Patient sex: M
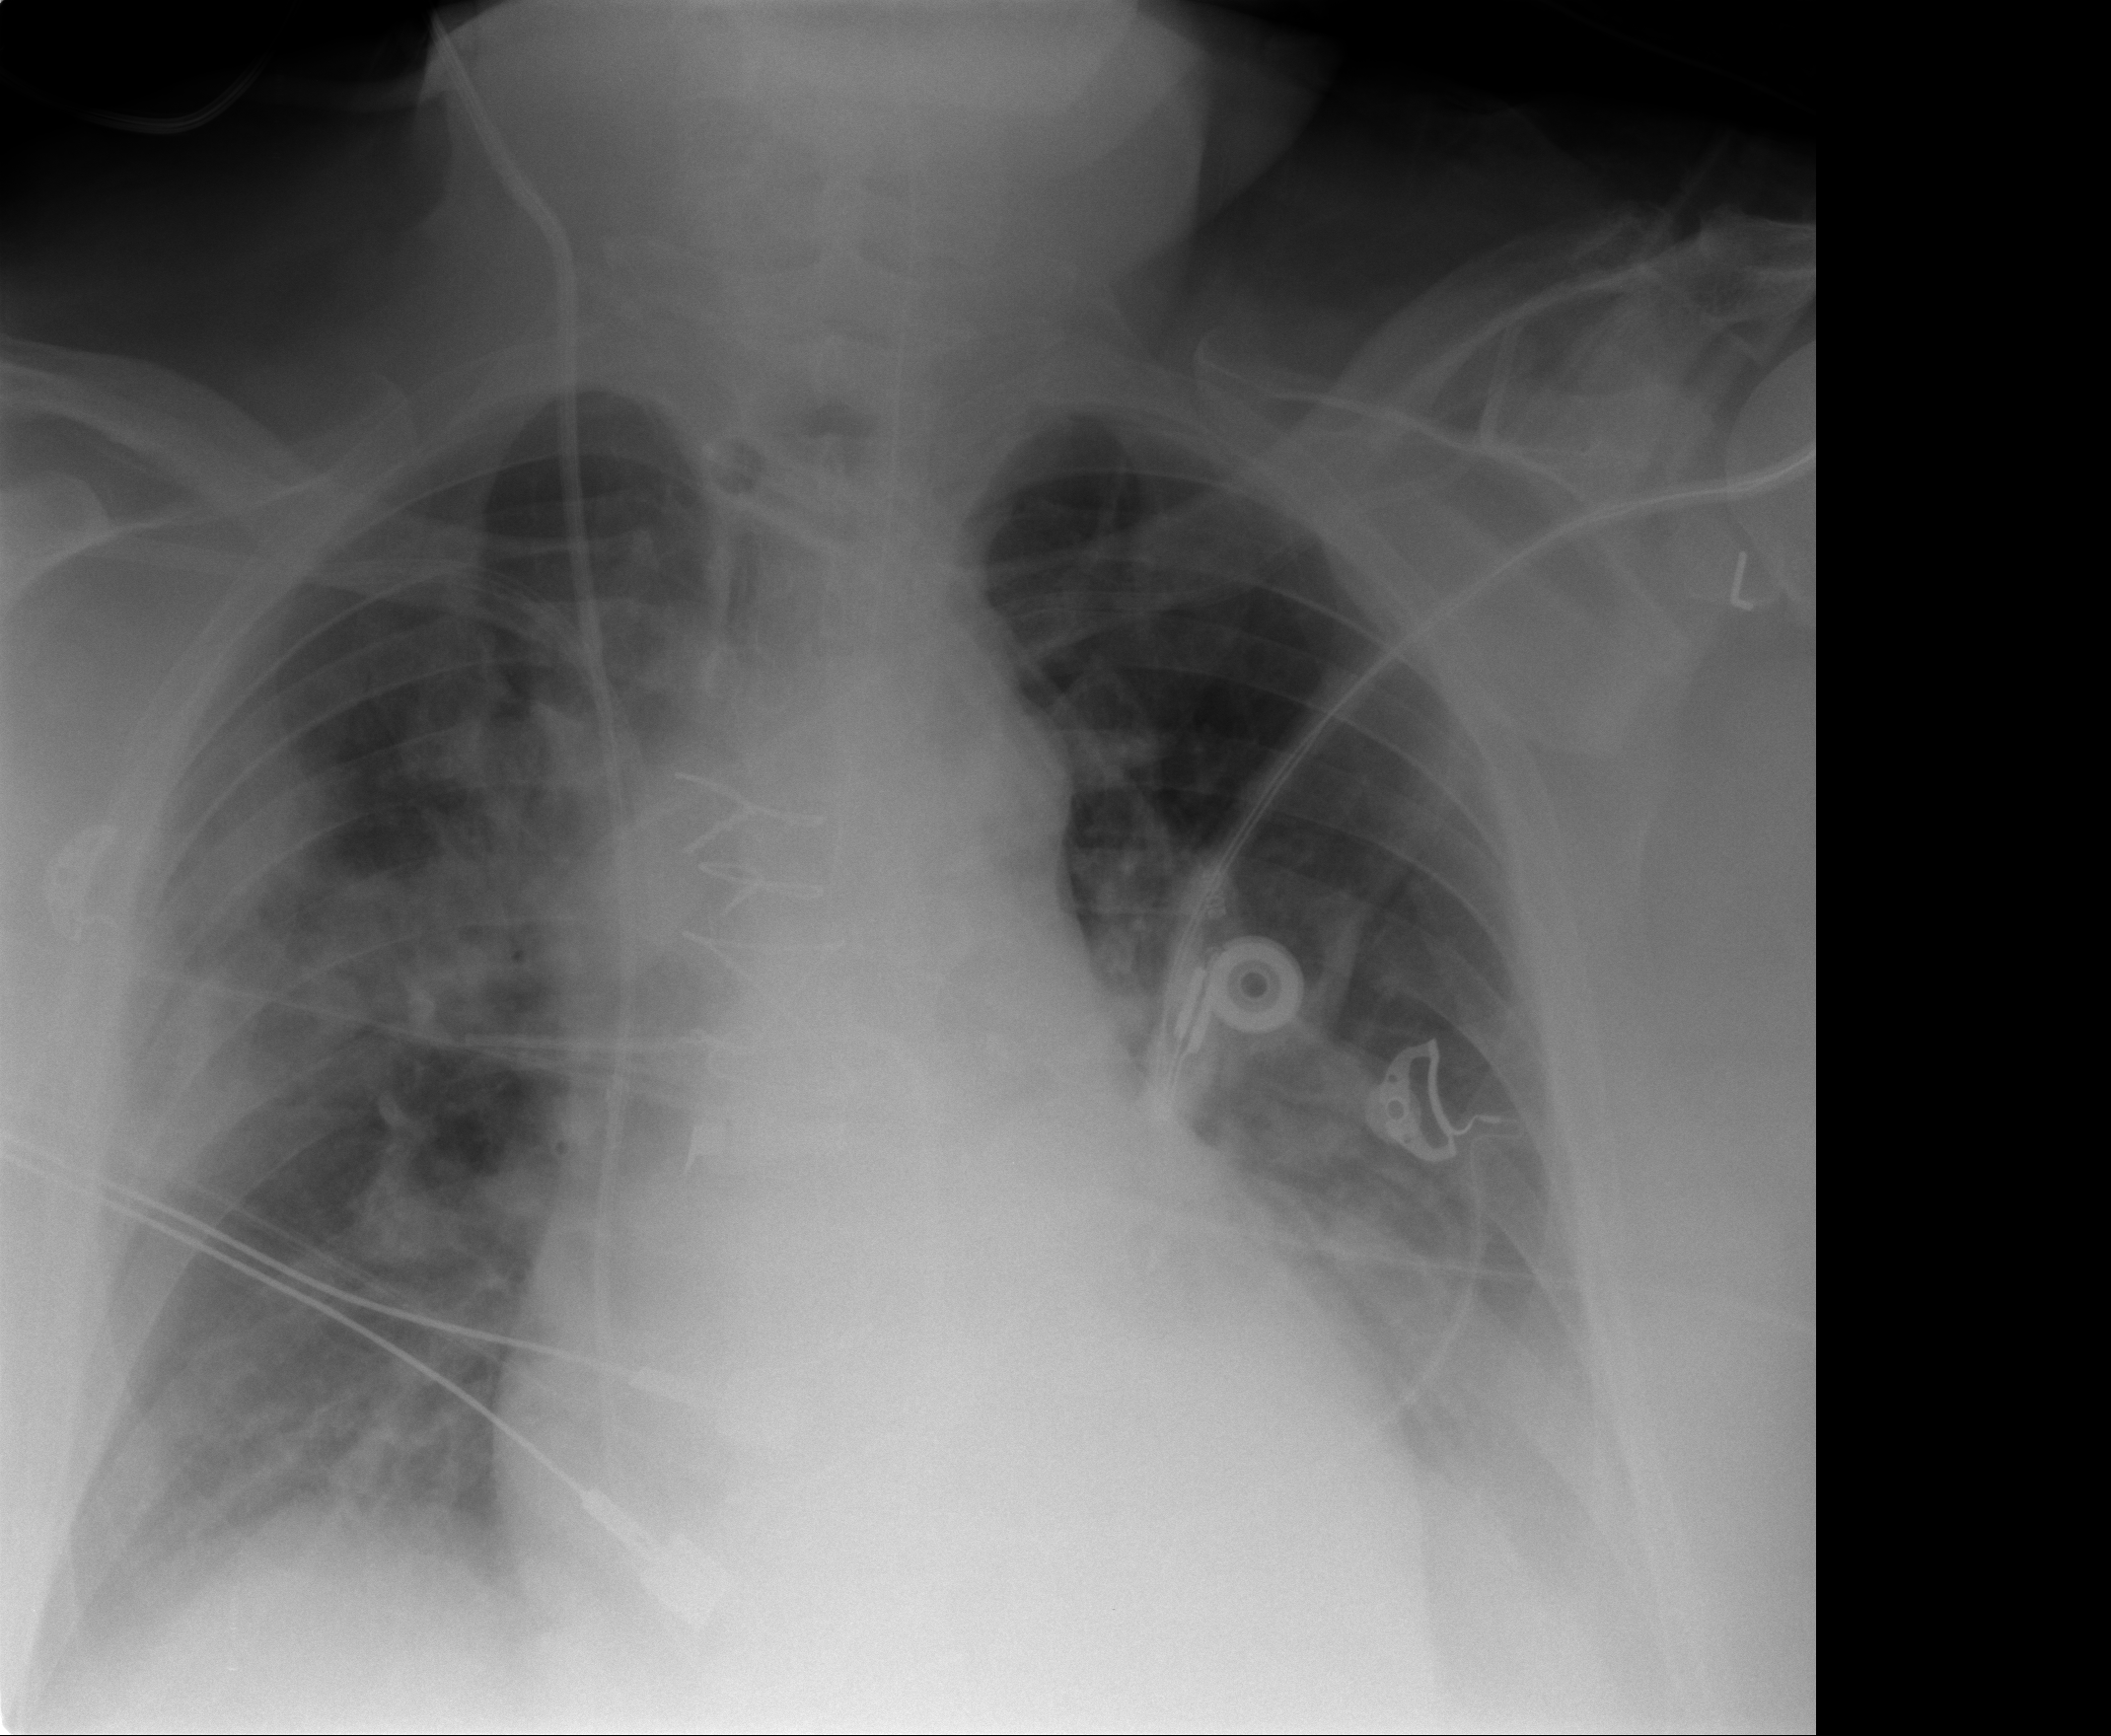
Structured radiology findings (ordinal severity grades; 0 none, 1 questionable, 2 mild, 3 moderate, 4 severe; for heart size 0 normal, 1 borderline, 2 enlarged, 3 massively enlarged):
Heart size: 2
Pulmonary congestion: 0
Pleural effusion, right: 1
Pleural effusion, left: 2
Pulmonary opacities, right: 2
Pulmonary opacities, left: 1
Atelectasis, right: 2
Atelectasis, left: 2